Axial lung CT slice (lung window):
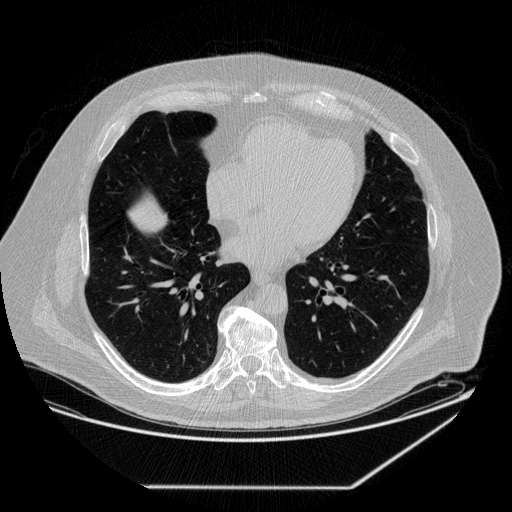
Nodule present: no